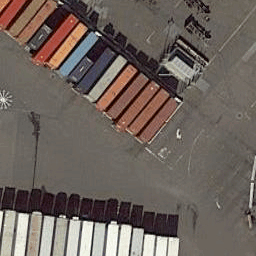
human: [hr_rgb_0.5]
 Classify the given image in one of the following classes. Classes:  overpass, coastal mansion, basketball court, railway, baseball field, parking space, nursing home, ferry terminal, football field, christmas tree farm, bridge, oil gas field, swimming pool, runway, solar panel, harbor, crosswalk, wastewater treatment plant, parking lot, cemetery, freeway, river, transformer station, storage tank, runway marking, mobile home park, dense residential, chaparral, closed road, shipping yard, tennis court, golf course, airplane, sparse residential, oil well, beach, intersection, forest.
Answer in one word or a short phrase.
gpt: shipping yard